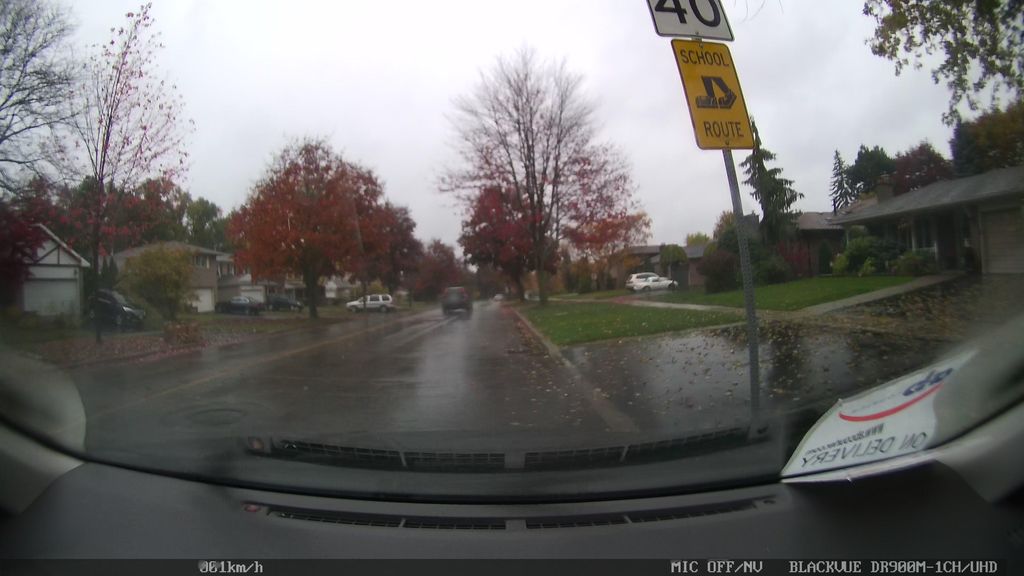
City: toronto